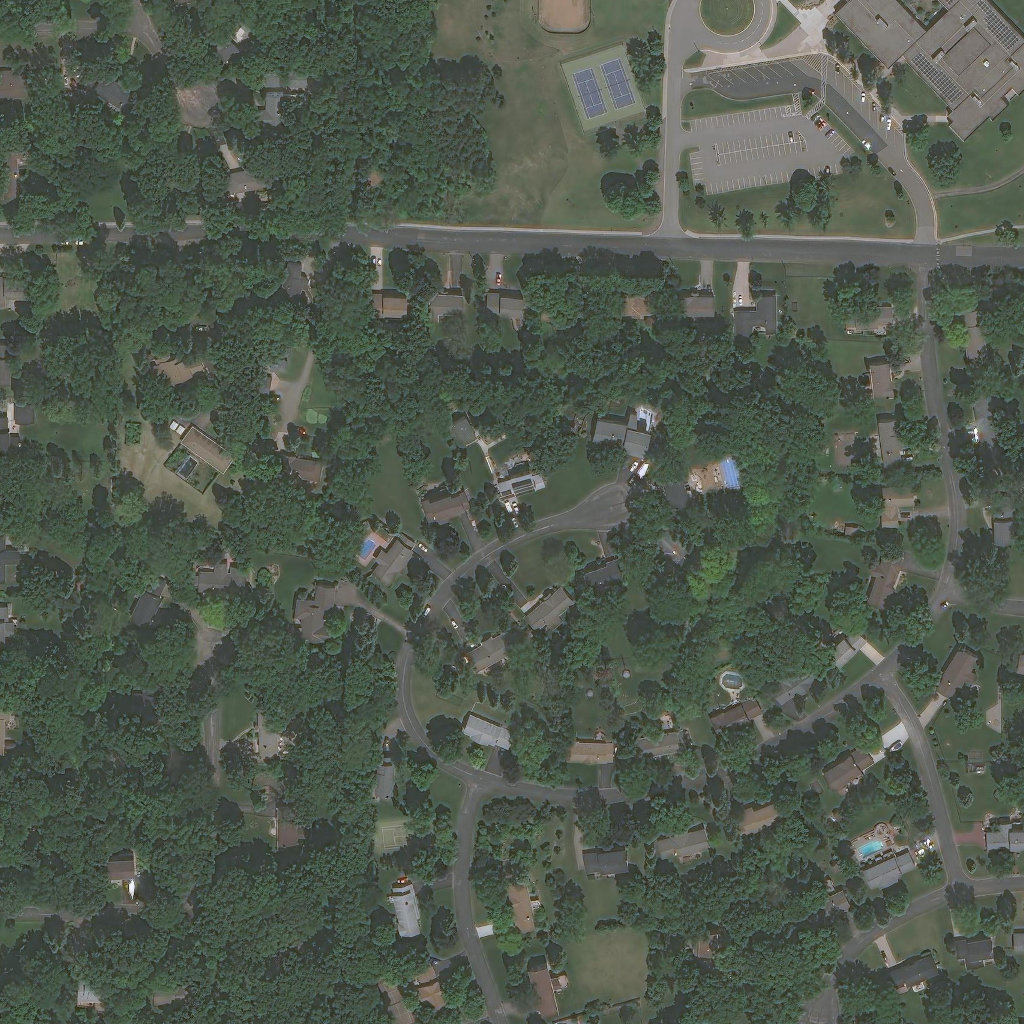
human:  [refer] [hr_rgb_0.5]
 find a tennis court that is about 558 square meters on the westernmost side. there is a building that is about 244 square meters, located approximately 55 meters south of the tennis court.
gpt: <box>[[36, 79, 42, 83, 0]]</box>